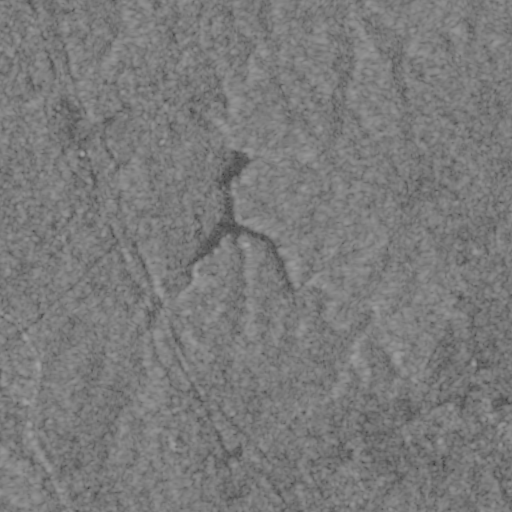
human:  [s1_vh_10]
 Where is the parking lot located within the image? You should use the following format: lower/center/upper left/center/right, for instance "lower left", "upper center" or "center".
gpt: The parking lot is located in the upper left of the image.
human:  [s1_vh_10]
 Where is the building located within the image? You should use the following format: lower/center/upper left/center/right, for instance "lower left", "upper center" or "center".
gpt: There is no building in the image.

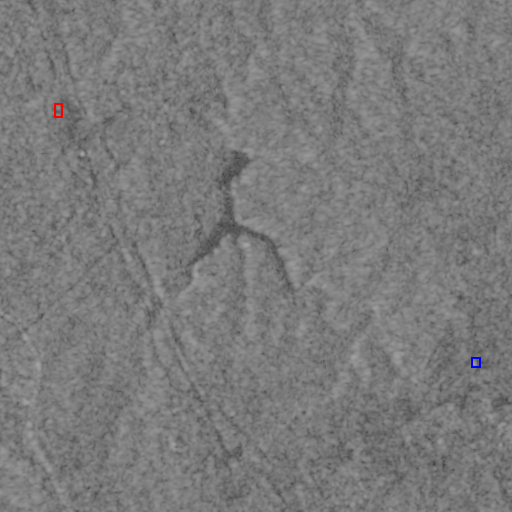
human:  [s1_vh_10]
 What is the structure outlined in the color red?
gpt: The structure outlined in red is a parking lot.
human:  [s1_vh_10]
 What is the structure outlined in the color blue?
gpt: The structure outlined in blue is a building.
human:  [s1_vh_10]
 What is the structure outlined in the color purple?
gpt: There is no purple outline.